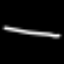
Label: line